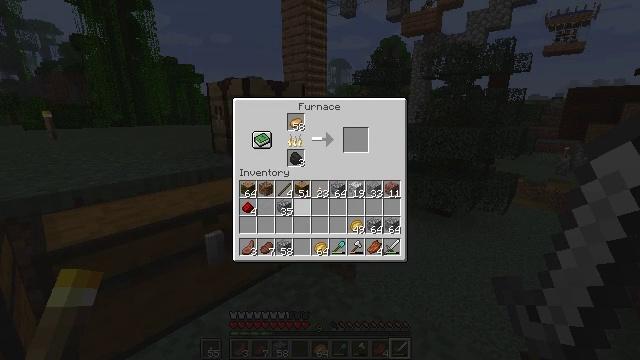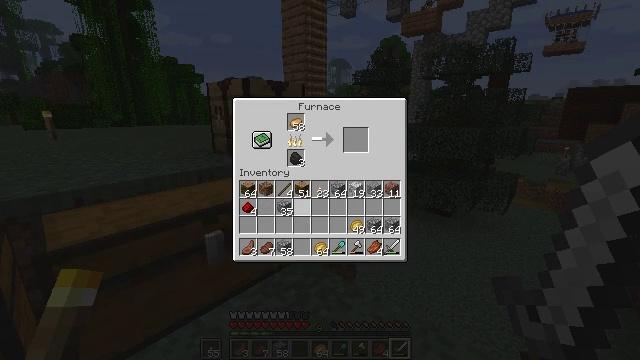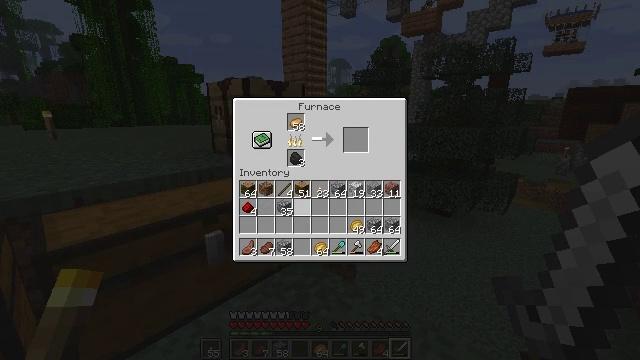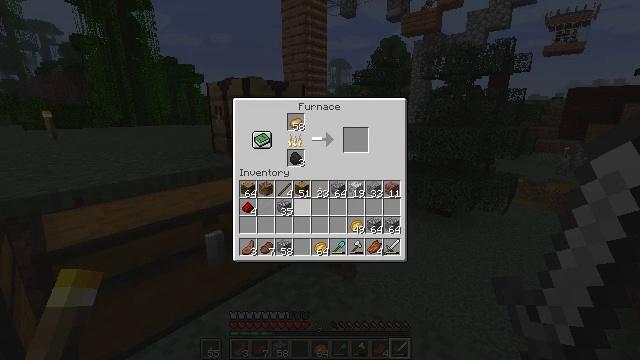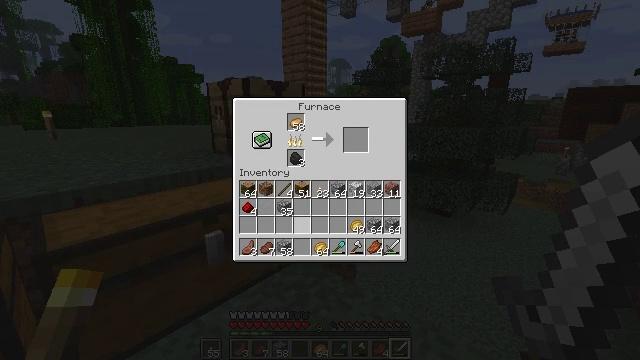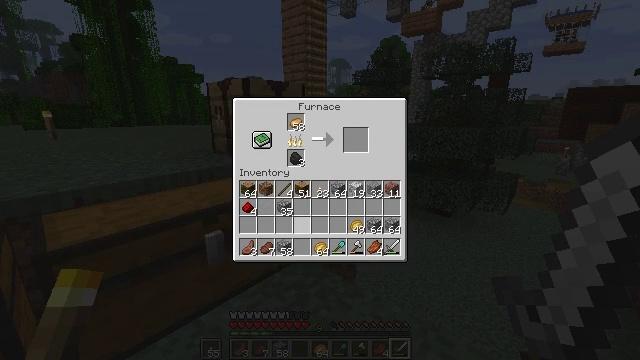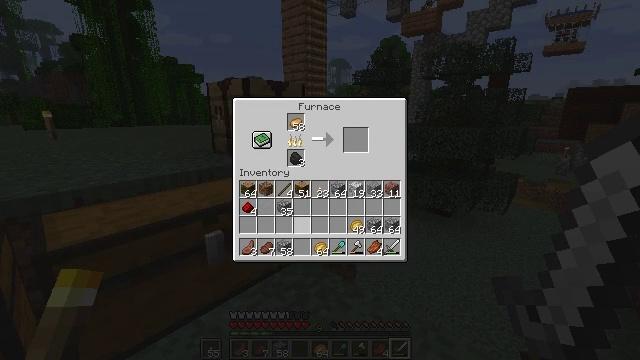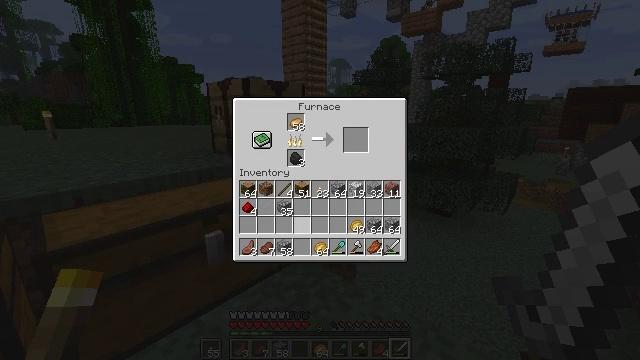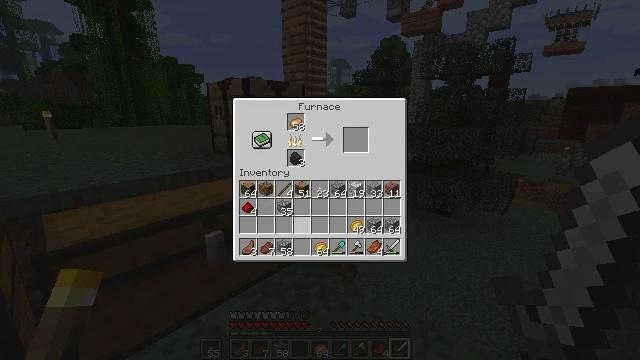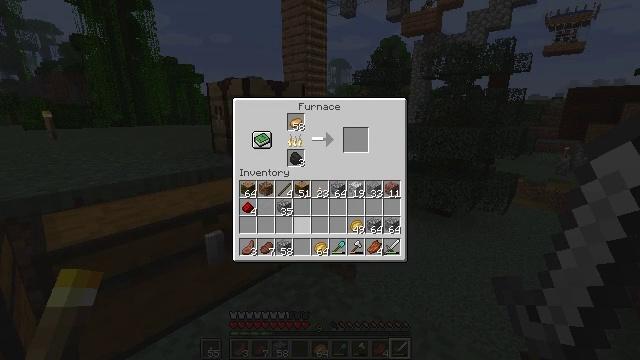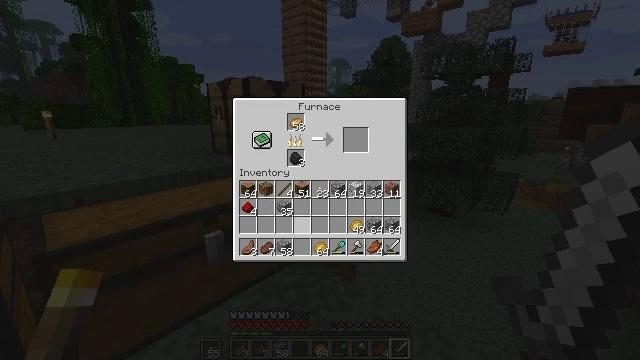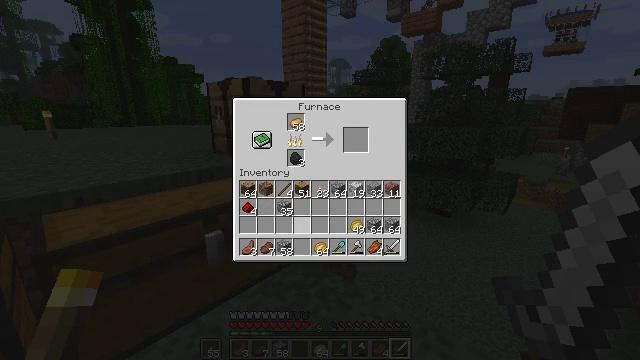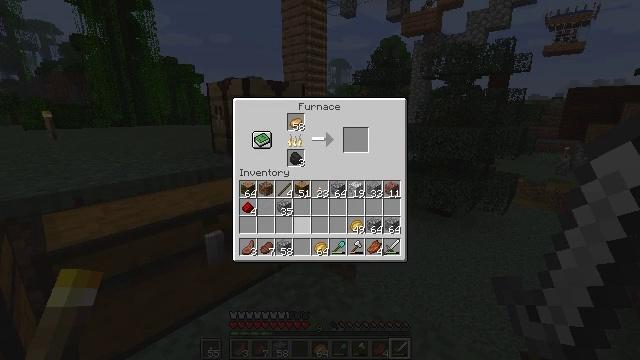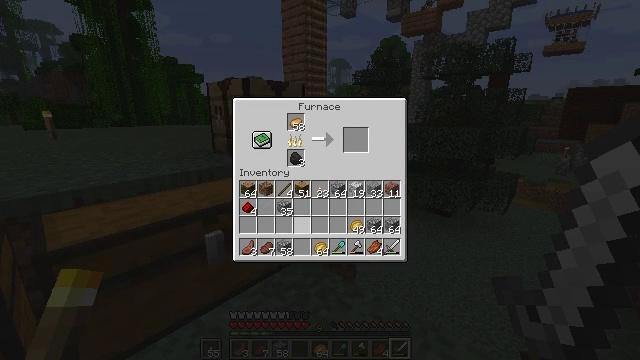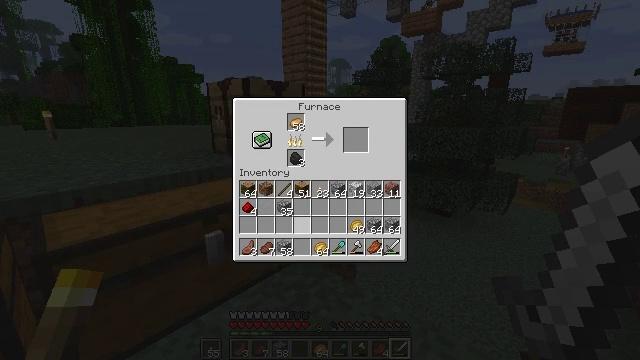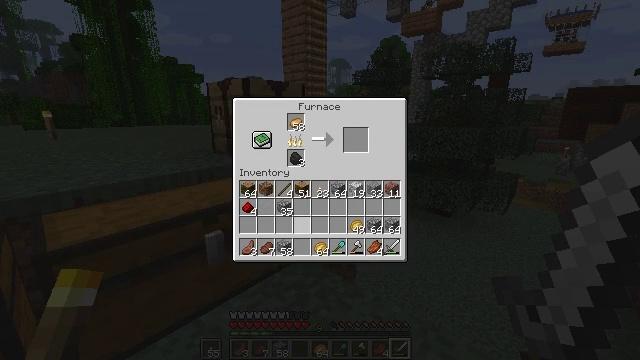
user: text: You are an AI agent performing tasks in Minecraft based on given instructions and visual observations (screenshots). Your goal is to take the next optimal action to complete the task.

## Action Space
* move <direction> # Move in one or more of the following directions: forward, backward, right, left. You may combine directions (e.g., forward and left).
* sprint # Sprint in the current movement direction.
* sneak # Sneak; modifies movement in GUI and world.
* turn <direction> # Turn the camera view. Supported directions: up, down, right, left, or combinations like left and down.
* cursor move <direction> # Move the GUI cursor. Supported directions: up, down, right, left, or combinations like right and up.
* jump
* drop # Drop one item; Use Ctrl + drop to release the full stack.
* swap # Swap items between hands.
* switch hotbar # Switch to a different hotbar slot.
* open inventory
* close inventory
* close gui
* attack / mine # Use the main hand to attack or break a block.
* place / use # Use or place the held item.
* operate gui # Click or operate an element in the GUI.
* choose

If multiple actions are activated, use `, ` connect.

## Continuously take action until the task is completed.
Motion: motion action
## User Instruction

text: Make a baked potato using a furnace.
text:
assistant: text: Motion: no_op
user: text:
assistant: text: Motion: no_op
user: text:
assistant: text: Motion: no_op
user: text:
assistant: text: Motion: no_op
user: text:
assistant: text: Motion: no_op
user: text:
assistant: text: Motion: no_op
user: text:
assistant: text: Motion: no_op
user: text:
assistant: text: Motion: no_op
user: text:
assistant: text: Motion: no_op
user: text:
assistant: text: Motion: no_op
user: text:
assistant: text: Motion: no_op
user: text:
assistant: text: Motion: no_op
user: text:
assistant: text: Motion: no_op
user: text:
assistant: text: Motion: no_op
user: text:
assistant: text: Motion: no_op
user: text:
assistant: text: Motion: no_op
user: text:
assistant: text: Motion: no_op
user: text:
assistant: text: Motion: no_op
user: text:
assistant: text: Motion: close gui
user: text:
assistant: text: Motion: no_op
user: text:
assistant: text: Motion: no_op
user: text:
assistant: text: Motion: turn right
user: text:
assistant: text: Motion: turn right and down
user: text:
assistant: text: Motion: turn right
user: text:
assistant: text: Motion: turn right
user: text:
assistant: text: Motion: no_op
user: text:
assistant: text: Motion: no_op
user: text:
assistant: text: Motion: no_op
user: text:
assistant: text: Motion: no_op
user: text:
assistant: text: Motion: no_op